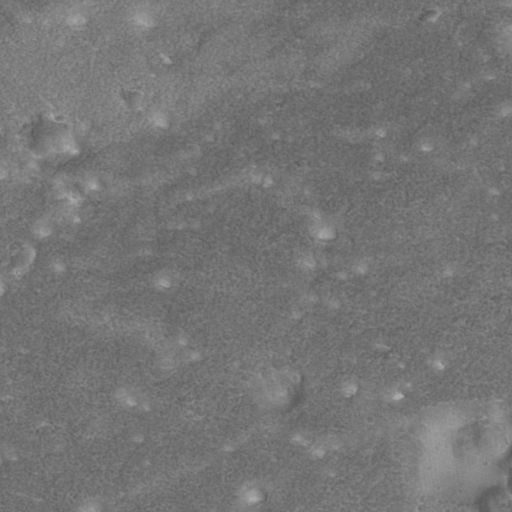
Classes present: Background, Cone